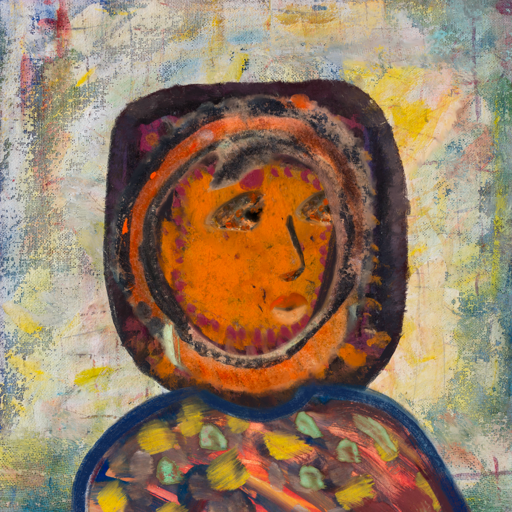
Background: Irani, Head And Neck Side: Doll_w_Hair, Face Side: Gypsy_Queen, Bust: Mother_And_Son_Mother, Hair Side: Childish, Head Accessory: Blank, Second Necklace: Blank, Necklace: Blank, Baby: Blank